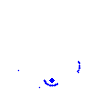
Particle: kaon